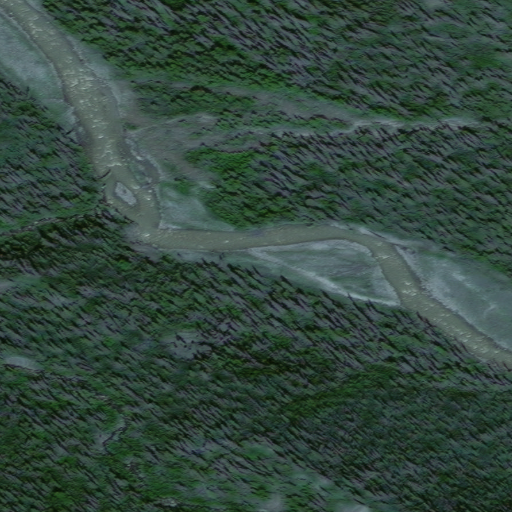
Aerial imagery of valley in Alaska named Swede Gulch containing only unknown